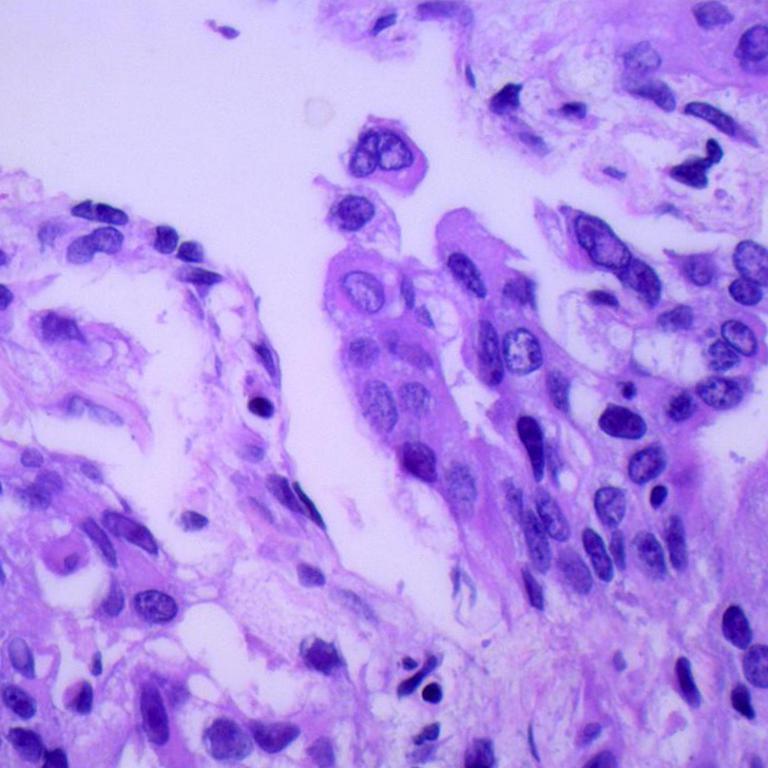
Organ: lung
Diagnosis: adenocarcinomas